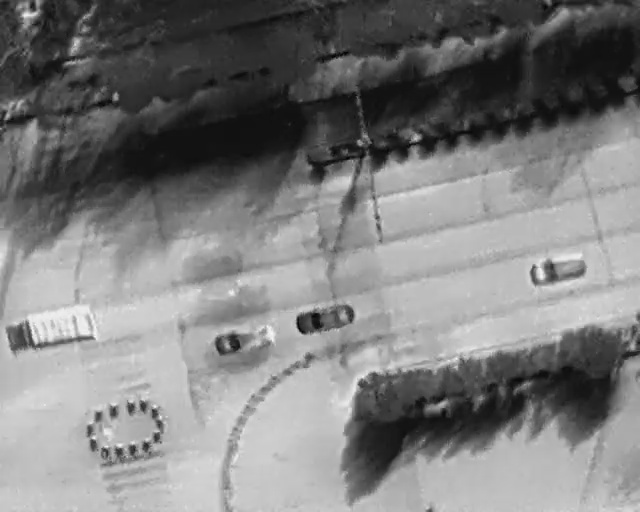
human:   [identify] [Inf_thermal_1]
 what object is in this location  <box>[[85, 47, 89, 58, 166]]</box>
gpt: <ref>1 medium car at the right</ref>